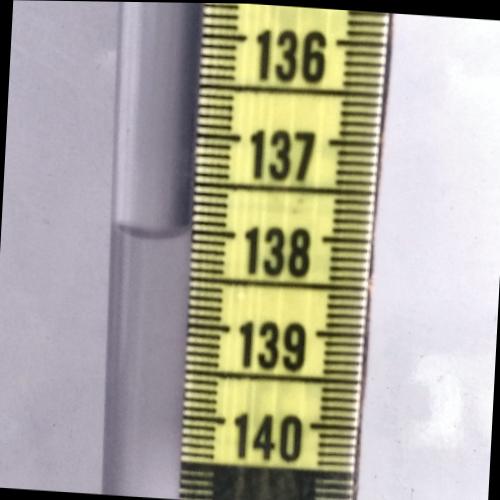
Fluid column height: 138.0 cm